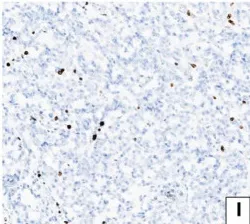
Gross description and histopathological analysis of a giant insulinoma in a 38-year-old female patient suffering from severe hypoglycemia. Positive detection of antibodies is indicated by brown staining. (I) (Ki-67, x 400): The Ki-67 proliferation index was estimated around 1.
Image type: pathology (immunostaining)